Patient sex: M
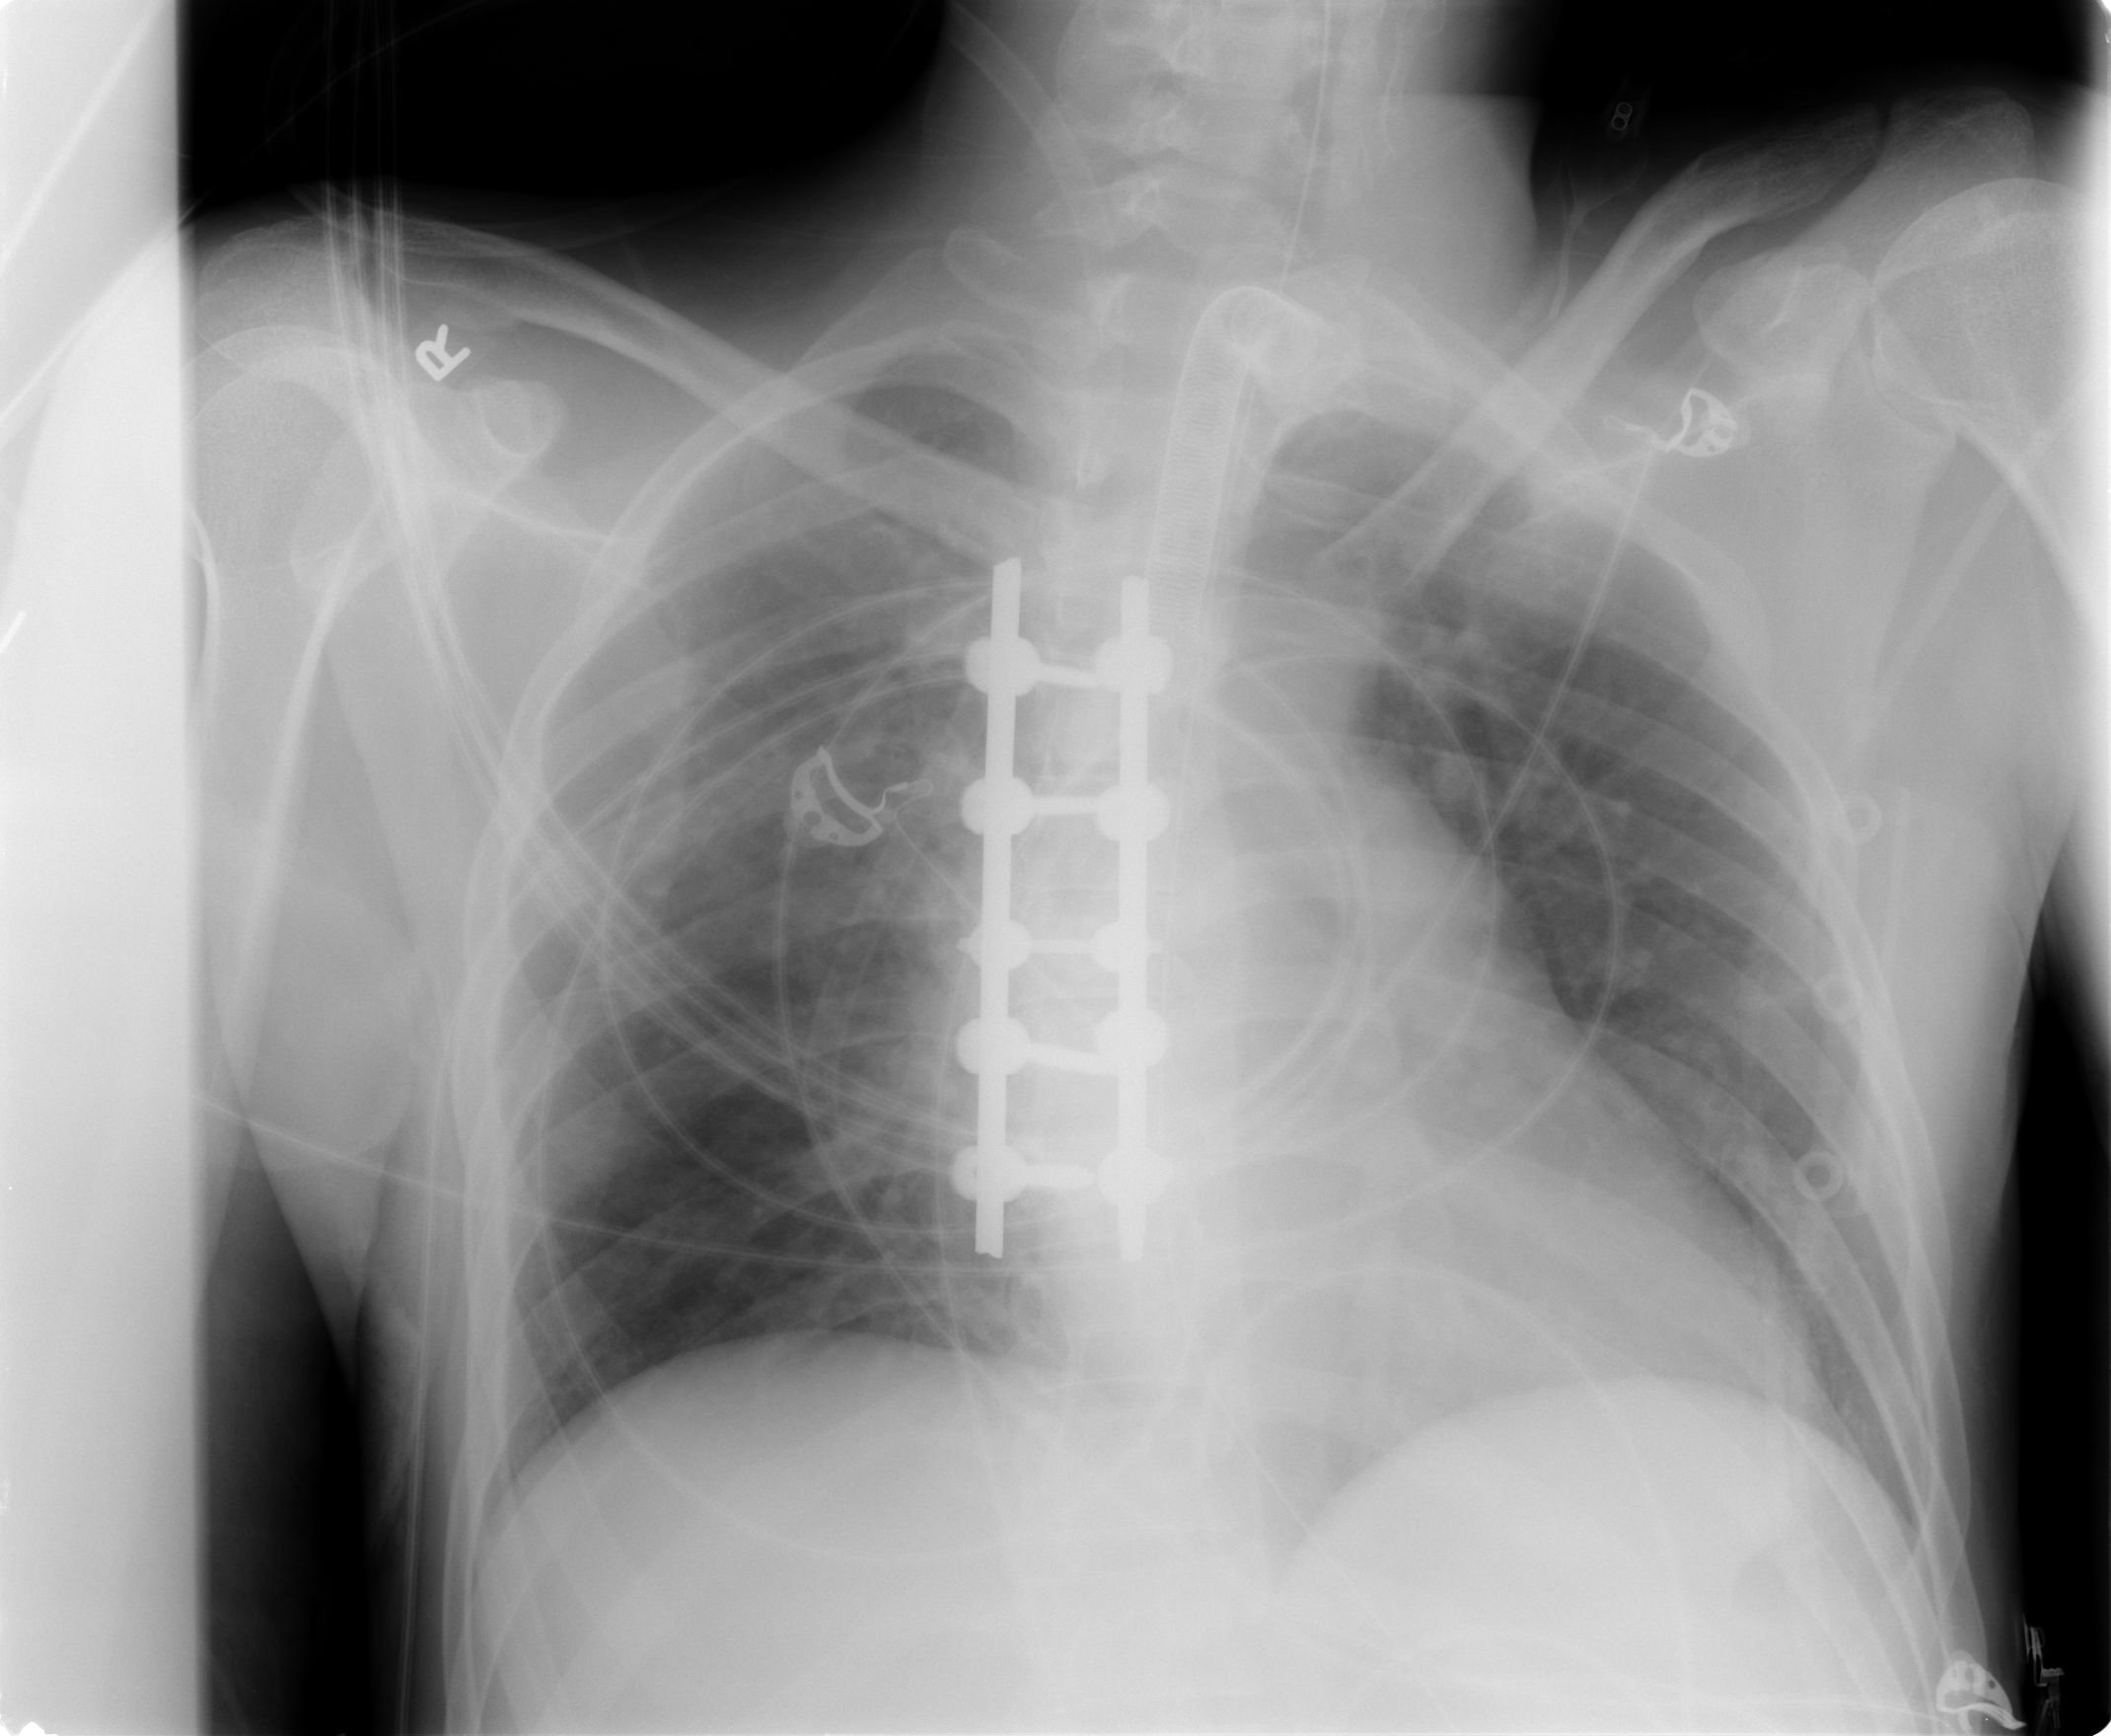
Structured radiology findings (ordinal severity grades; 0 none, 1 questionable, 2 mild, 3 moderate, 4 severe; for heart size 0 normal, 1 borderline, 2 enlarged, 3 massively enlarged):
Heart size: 0
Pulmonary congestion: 0
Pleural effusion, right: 0
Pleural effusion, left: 0
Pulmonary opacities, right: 2
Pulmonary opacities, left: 2
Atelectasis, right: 0
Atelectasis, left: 0